二年级 · 算术
梨树:

$\square \bigcirc \square=\square(\quad)$
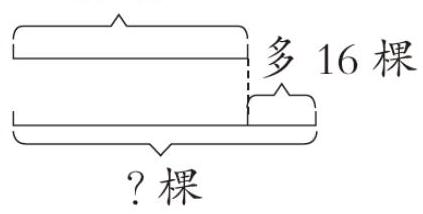
答案: : $57+16=73$ (棵)